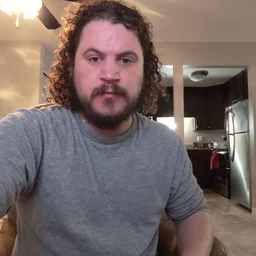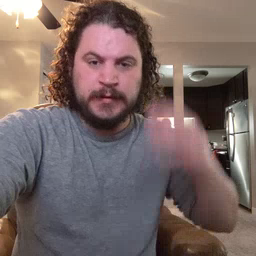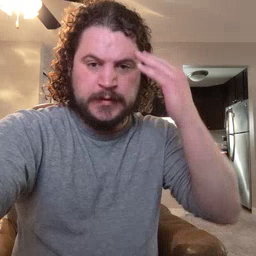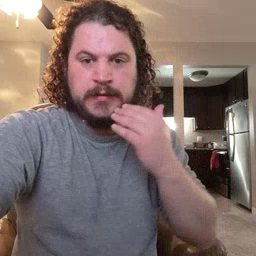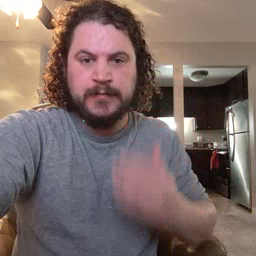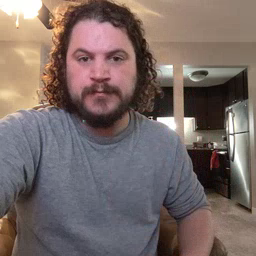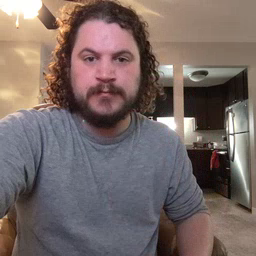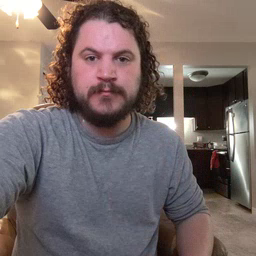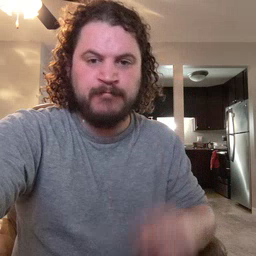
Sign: head